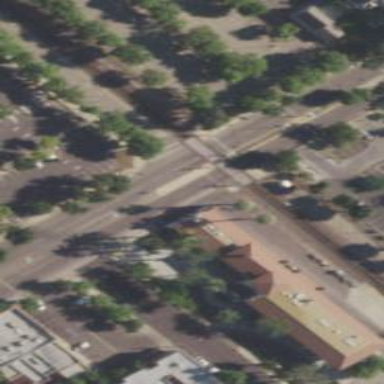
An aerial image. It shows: Train station building.